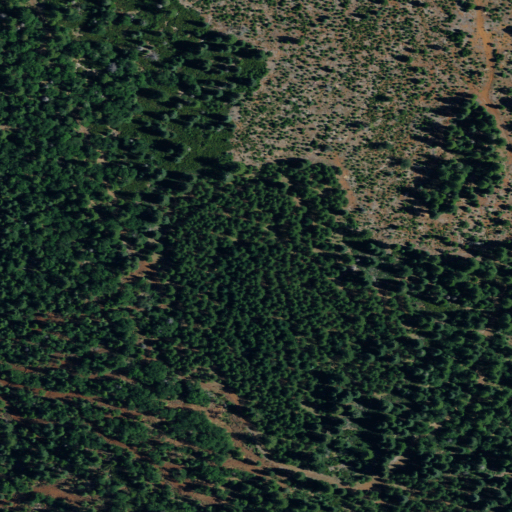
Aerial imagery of ridge(s) in California named Whitlow Ridge containing evergreen forest, shrub, mixed forest, and grassland